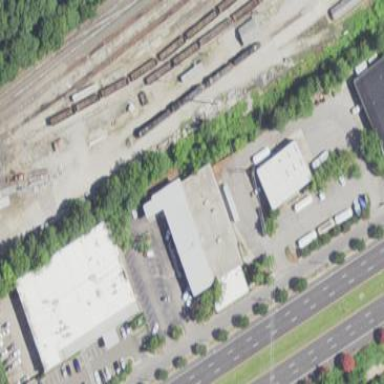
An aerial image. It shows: Commercial building.